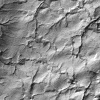
Atmospheric dust classification: not_dusty